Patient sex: F
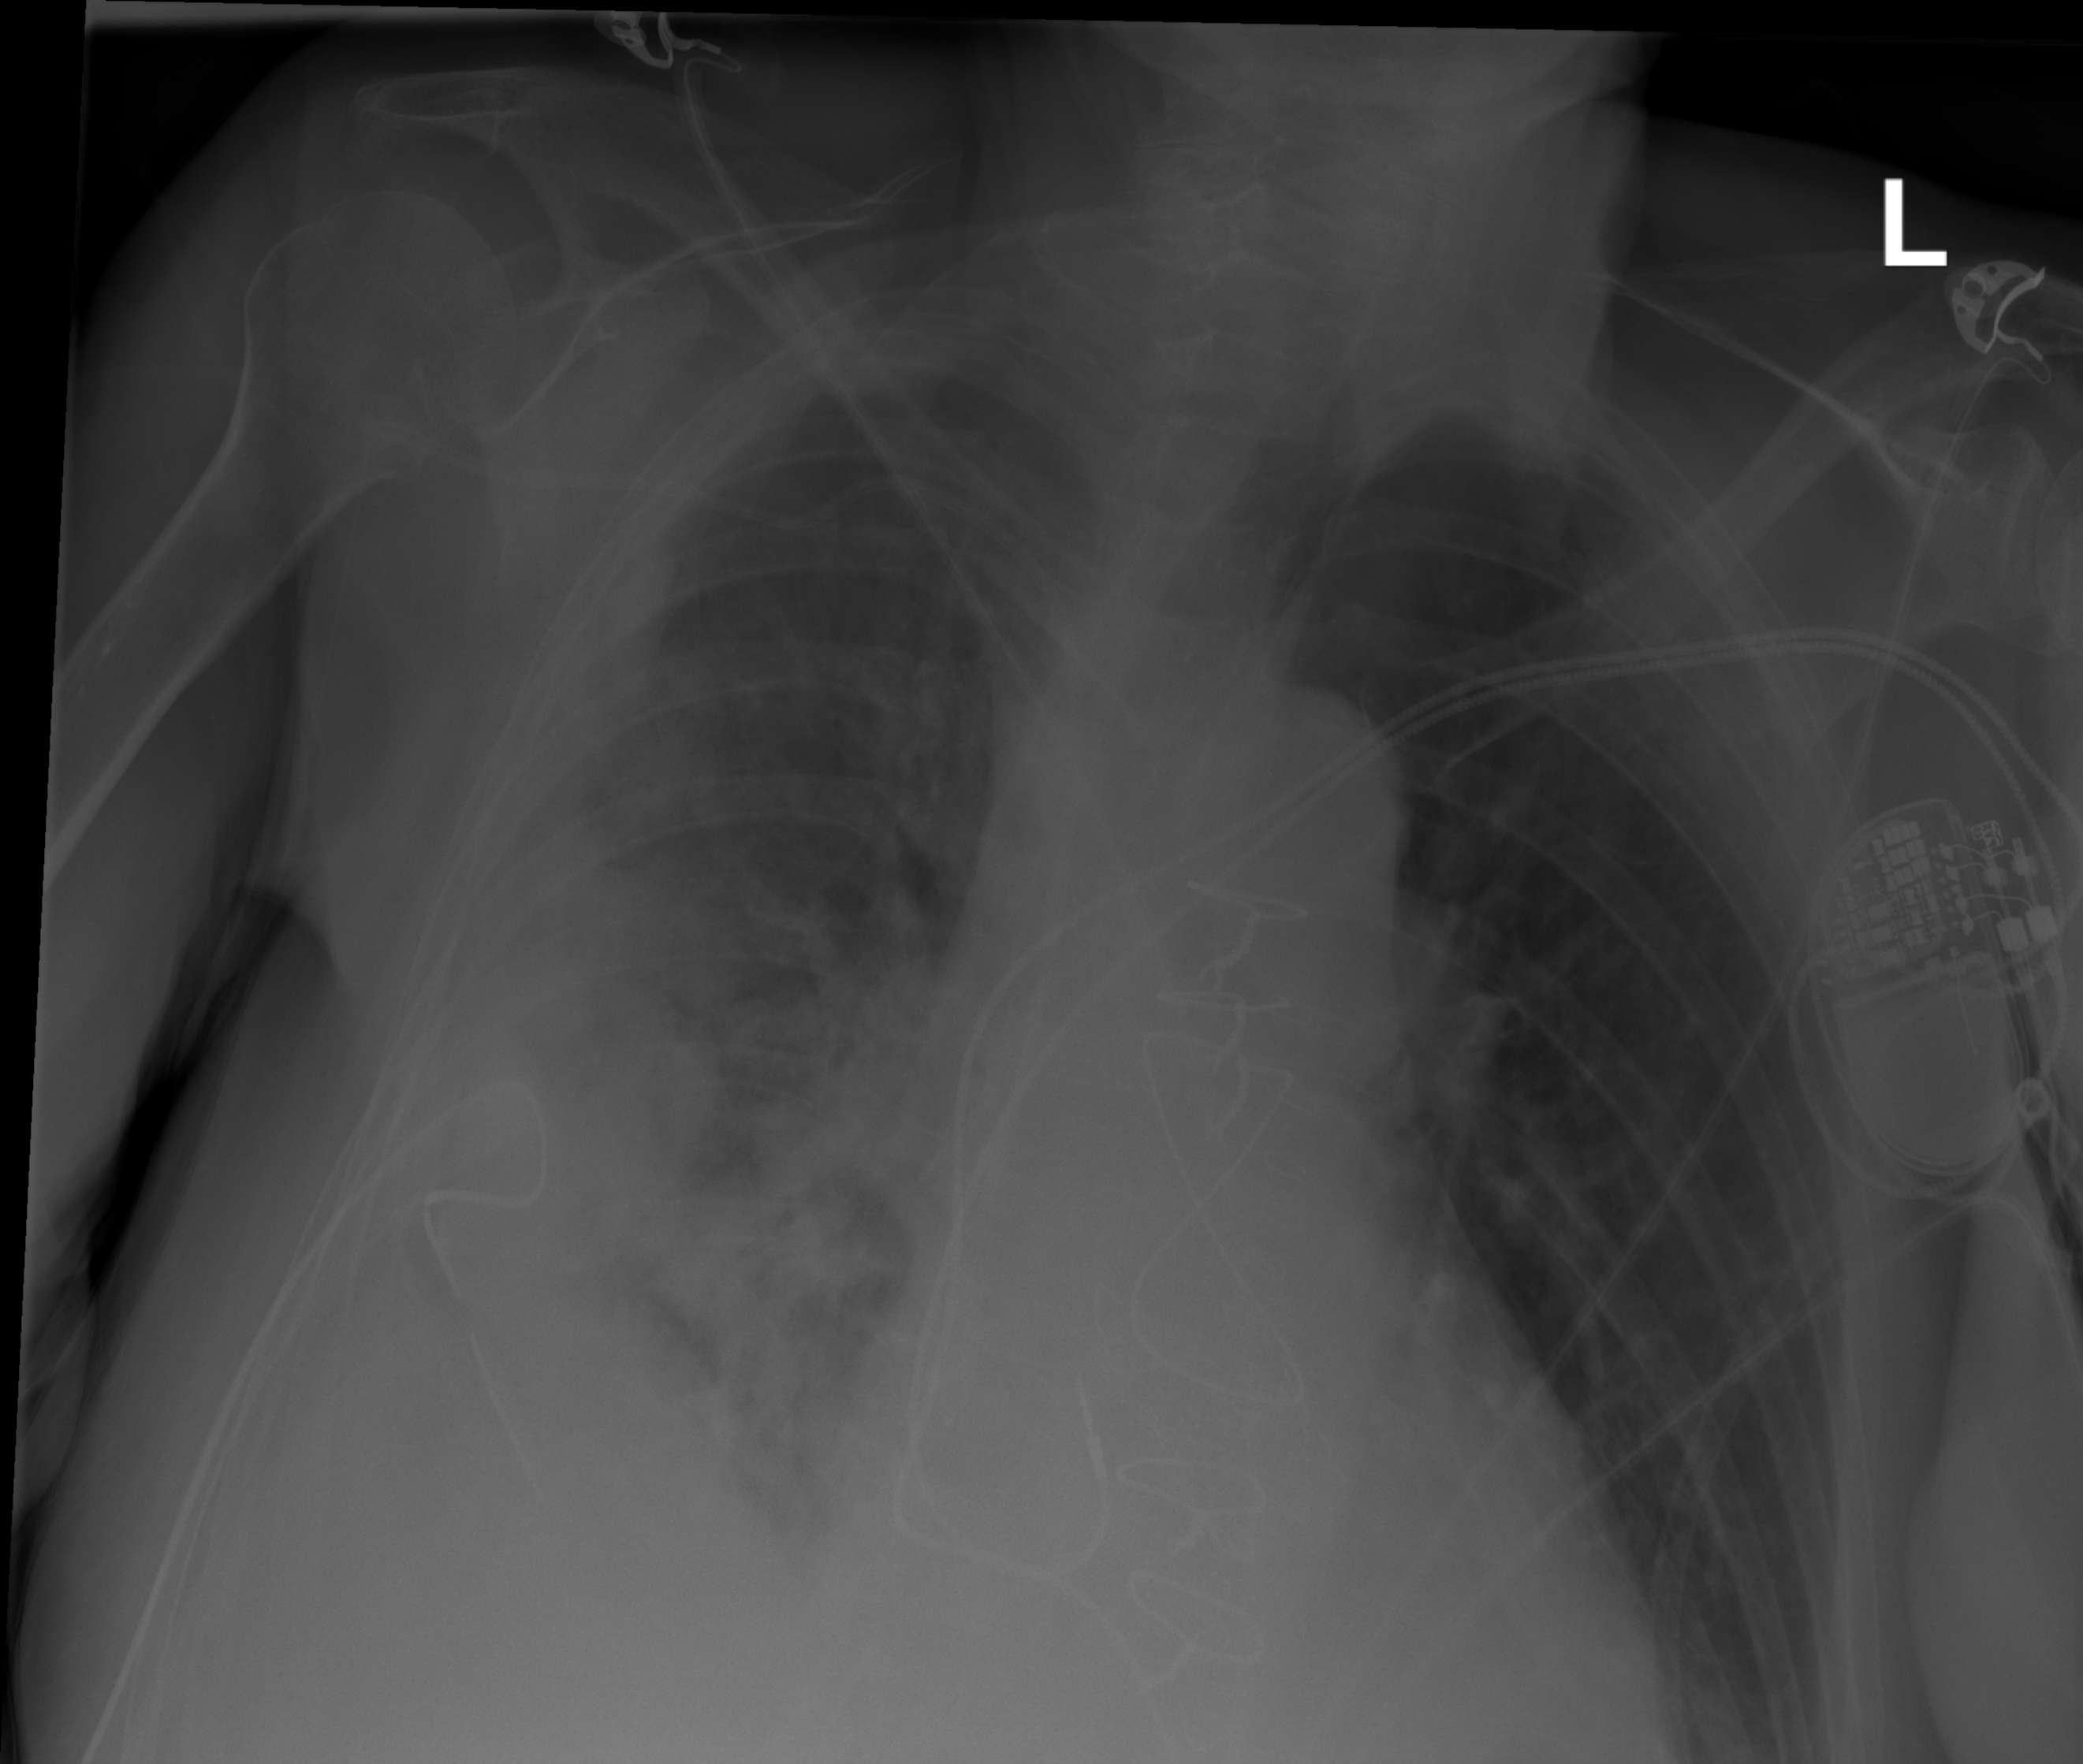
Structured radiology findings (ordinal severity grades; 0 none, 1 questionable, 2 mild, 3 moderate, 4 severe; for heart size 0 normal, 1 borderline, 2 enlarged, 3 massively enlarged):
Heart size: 1
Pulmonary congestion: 2
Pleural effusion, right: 3
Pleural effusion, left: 0
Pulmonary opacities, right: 3
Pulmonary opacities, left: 0
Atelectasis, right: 2
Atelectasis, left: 0